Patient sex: M
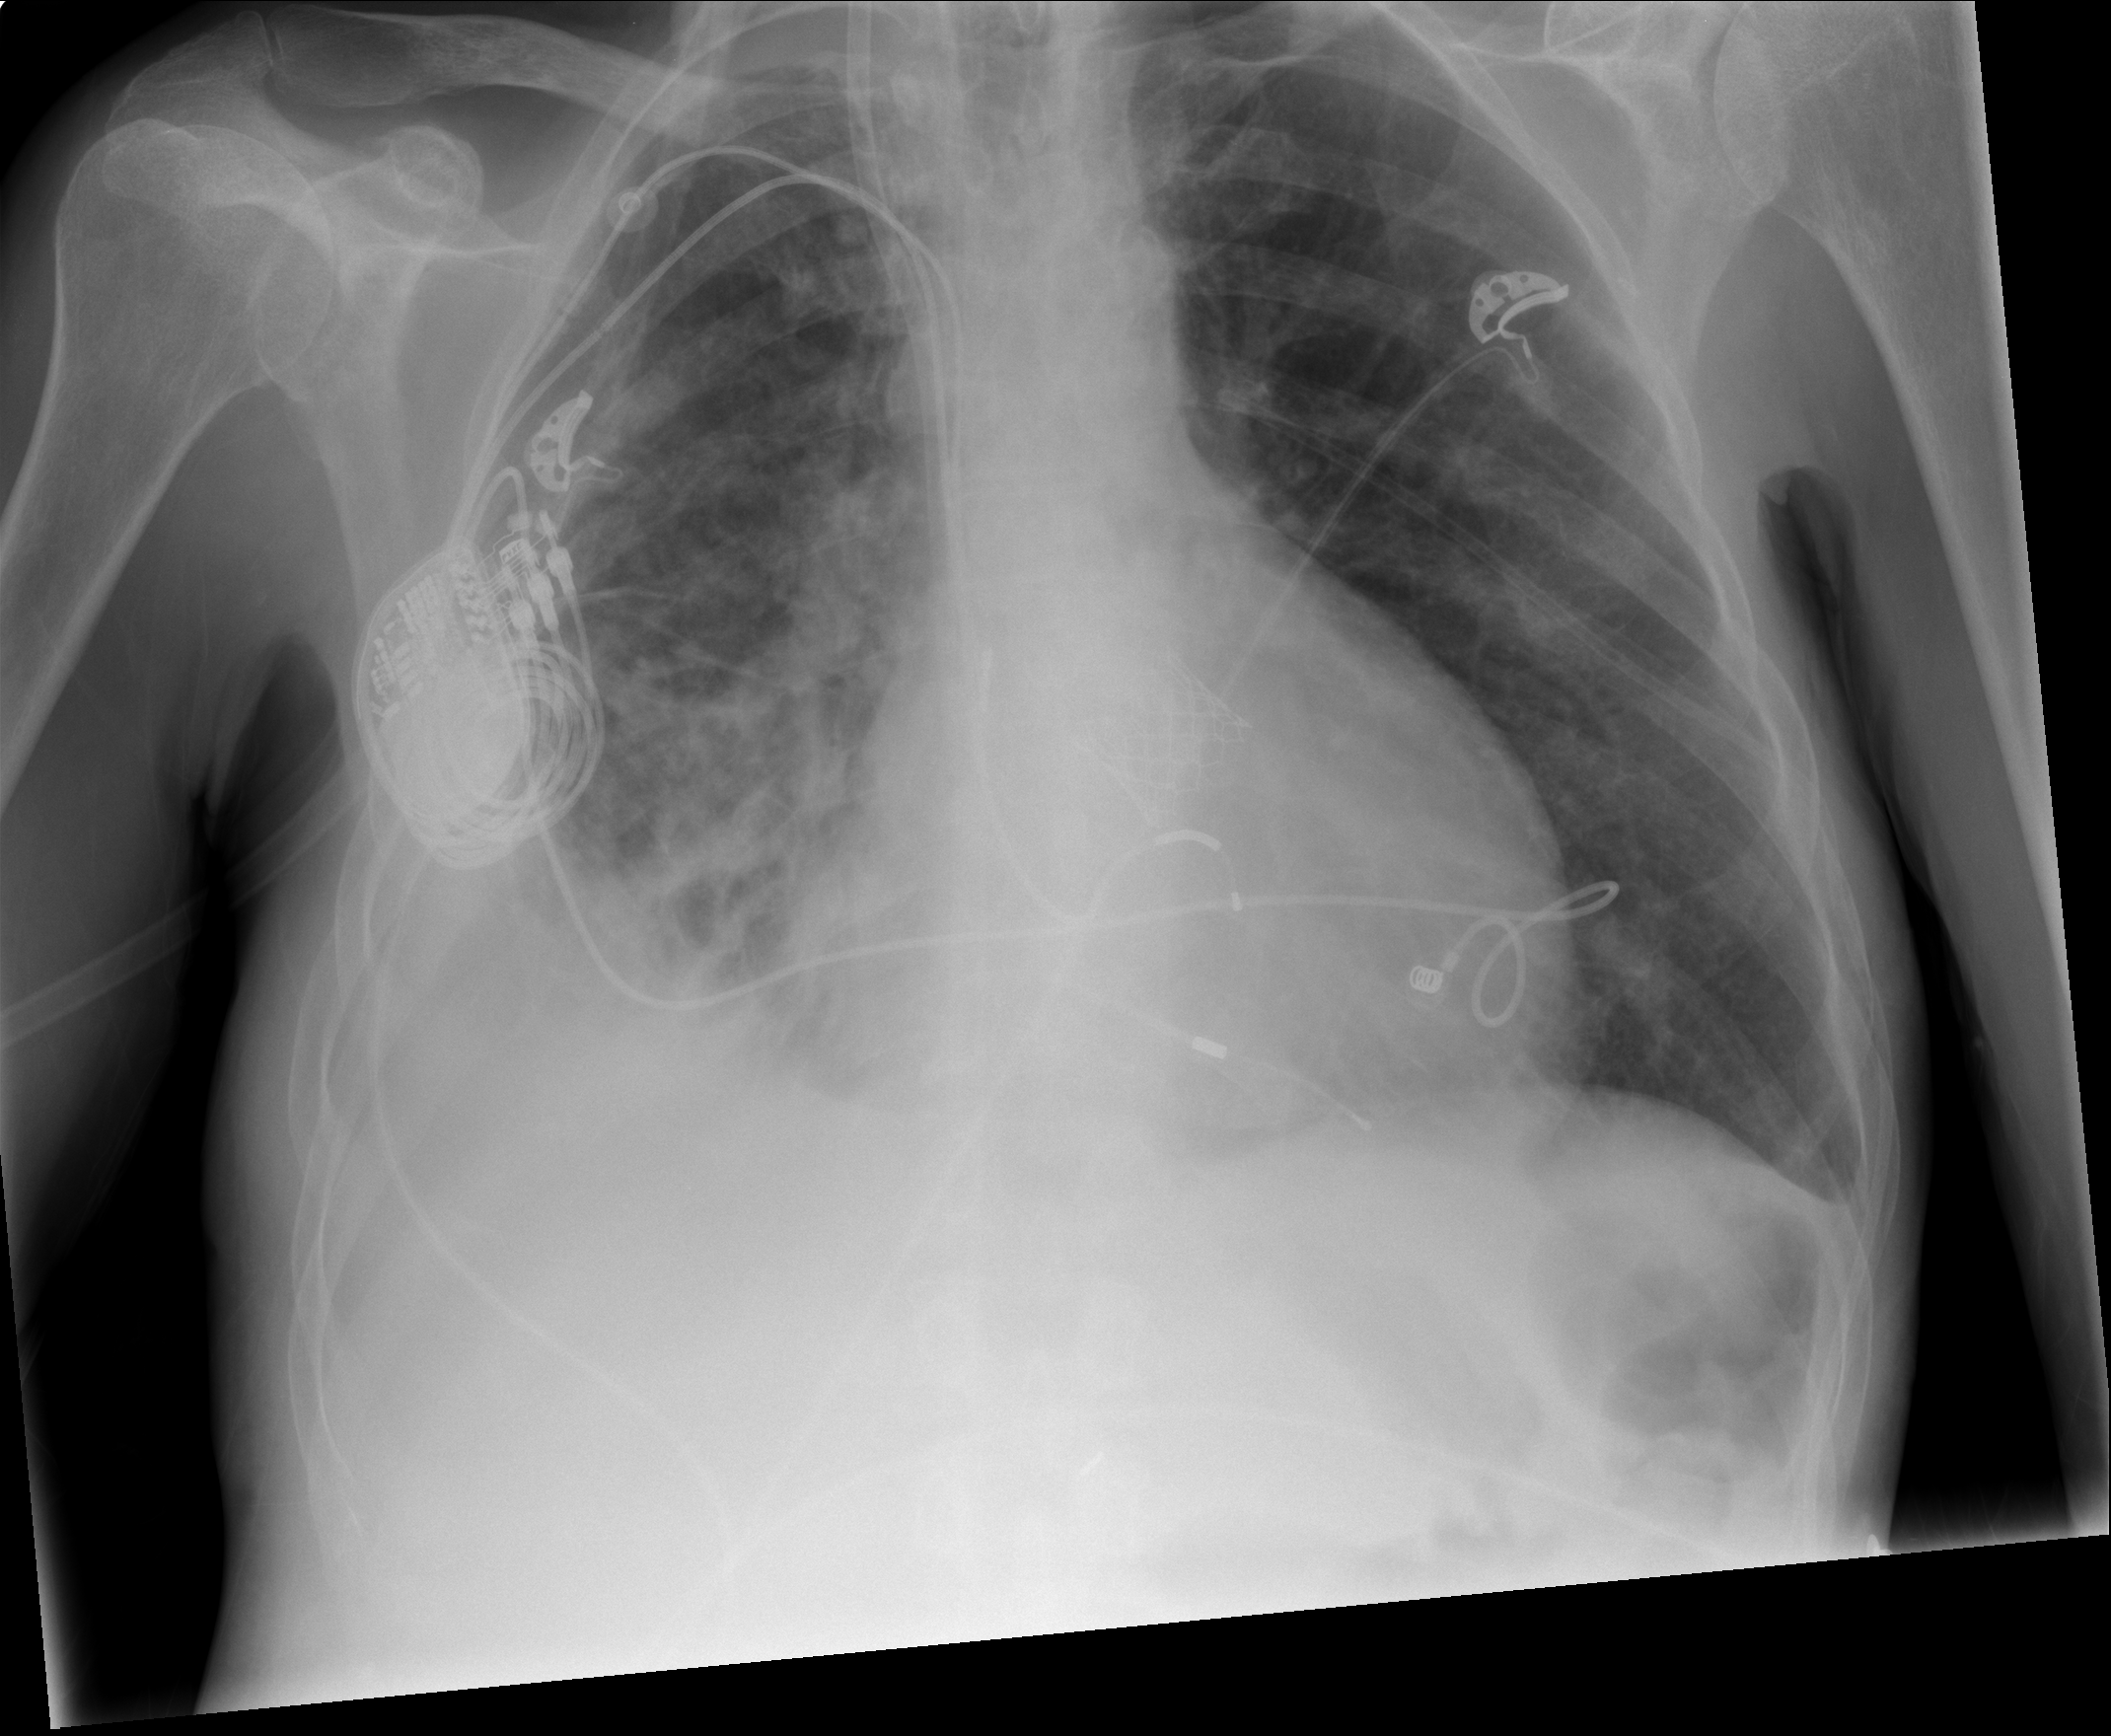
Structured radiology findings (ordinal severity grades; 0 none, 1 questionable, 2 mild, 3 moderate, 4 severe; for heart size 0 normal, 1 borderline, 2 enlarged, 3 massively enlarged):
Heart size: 0
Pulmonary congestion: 0
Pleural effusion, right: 3
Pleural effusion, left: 0
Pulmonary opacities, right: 2
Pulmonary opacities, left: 0
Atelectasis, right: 2
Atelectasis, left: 0